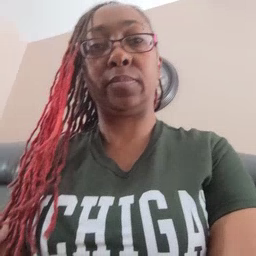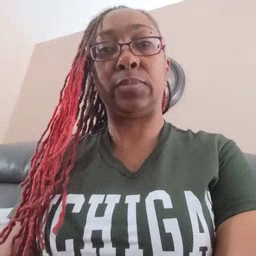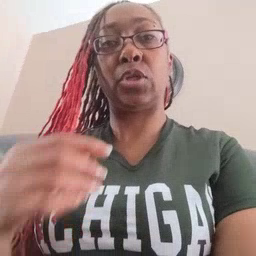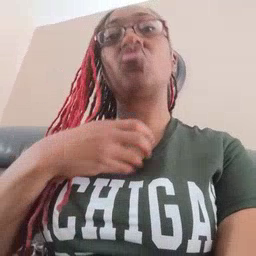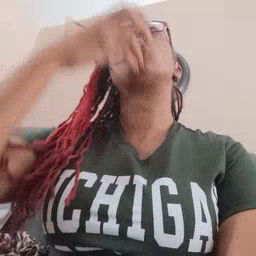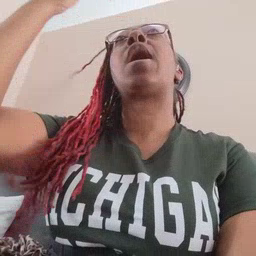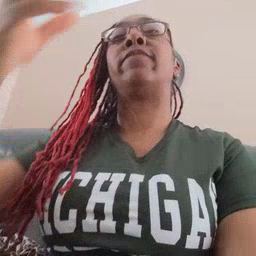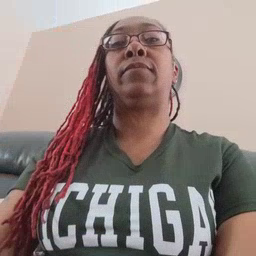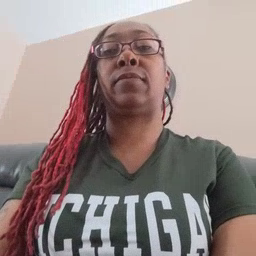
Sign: giraffe